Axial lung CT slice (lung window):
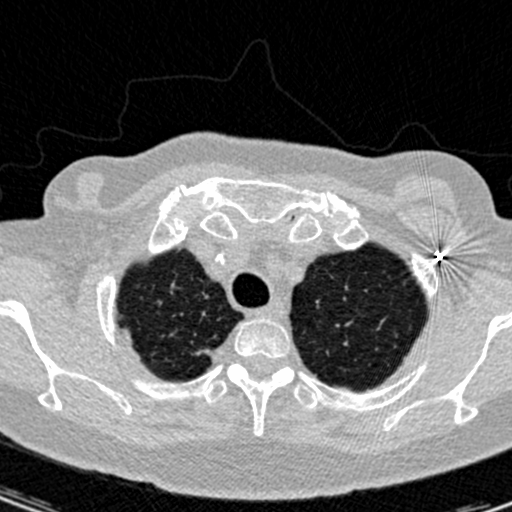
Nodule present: no